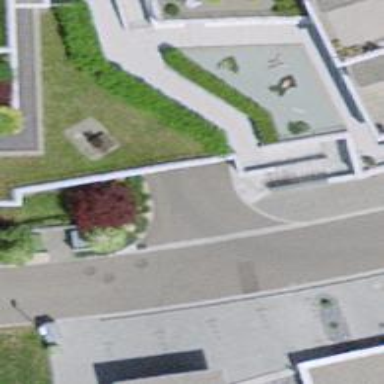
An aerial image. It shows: Parking entrance.